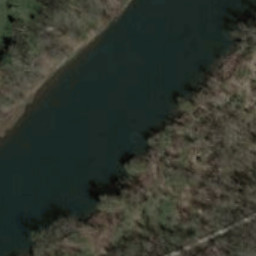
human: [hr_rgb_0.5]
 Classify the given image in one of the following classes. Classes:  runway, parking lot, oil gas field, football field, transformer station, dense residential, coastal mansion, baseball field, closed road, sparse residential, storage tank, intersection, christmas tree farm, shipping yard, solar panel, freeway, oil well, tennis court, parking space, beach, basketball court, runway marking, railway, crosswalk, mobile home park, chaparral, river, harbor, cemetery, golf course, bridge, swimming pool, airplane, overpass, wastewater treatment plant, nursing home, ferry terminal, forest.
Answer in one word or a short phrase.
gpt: river